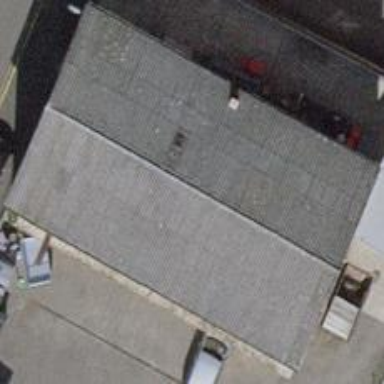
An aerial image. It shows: Warehouse building.